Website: bh-photo
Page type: address-validator
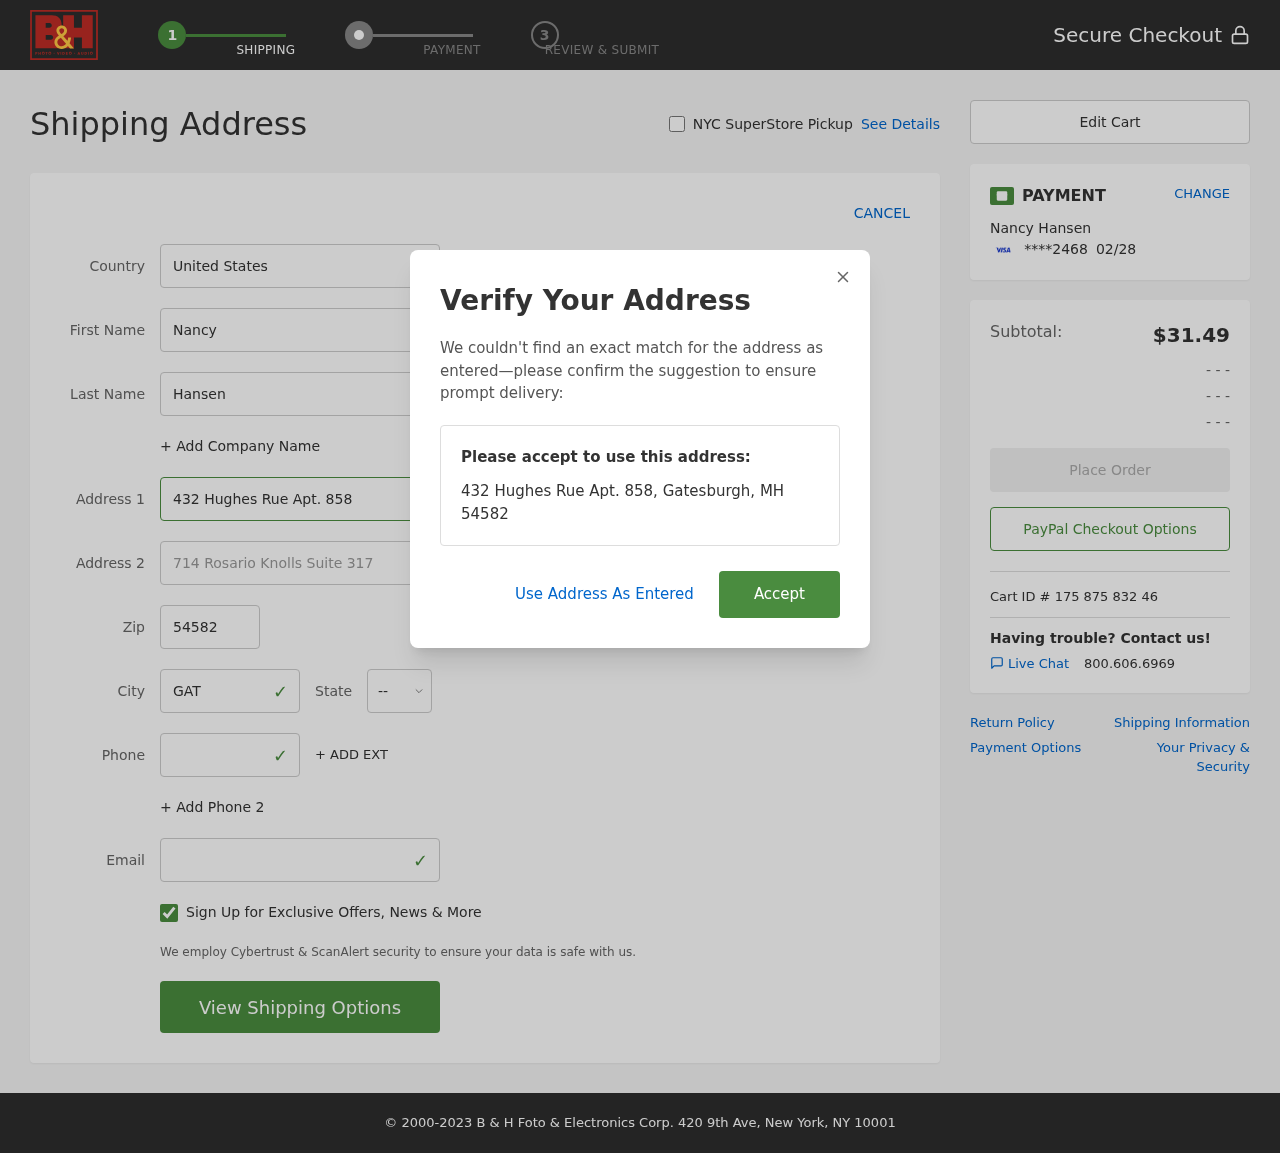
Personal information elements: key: PII_CARD_EXPIRY
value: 02/28
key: PII_CARD_LAST4
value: ****2468
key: PII_CITY
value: Gatesburgh
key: PII_COUNTRY
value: United States
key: PII_EMAIL
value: nhansen@hotmail.com
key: PII_FIRSTNAME
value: Nancy
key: PII_FULLNAME
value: Nancy Hansen
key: PII_LASTNAME
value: Hansen
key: PII_PHONE
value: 5705213396
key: PII_POSTCODE
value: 54582
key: PII_STATE_ABBR
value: MH
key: PII_STREET
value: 432 Hughes Rue Apt. 858
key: PII_STREET2
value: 714 Rosario Knolls Suite 317
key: PII_CITY_STATE_ZIP
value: Gatesburgh, MH 54582
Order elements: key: ORDER_SUBTOTAL
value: $31.49
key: ORDER_ID
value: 175 875 832 46